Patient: sex M, age 50
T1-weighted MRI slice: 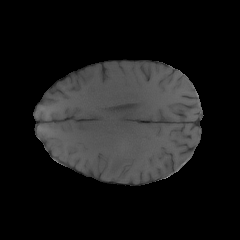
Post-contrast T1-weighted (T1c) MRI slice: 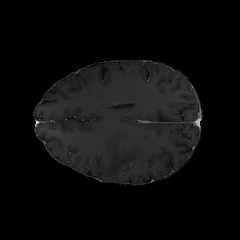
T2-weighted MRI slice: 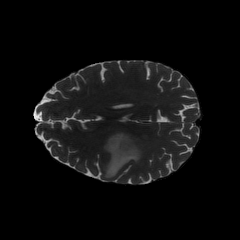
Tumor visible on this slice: yes
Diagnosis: Glioblastoma, IDH-wildtype
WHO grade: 4